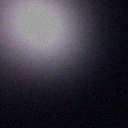
Screen state: off